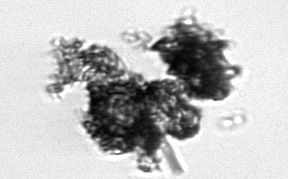
Label: Thalassiosira_TAG_external_detritus